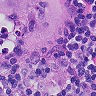
Metastatic tissue present: yes